Question: I don't know if many of you tried the new excellent feature of Visual Studio 2012 to debug Direct3D based apps.
I successfully capture a frame of my app, then I want to debug the execution of a Vertex Shader:

I click on the green triangle to debug a given vertex, but I got a "No Symbol Found" message which prevent me to debug it.
Someone knows what to do for Visual Studio to find the symbols?
Thanks.
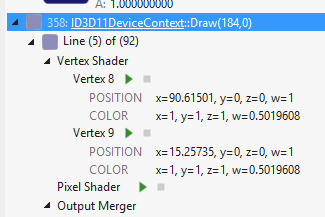
Answer: From <URL>:
> It's not possible to debug an app and its shader code at the same time. However, you can alternate between them
It's possible that you are debugging the application and trying to debug shader at the same time.